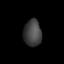
Tissue: prostate
Cell type: T cells
Senescence score: 0.7314
Nuclear area (px): 465
Mean DAPI intensity: 65.856